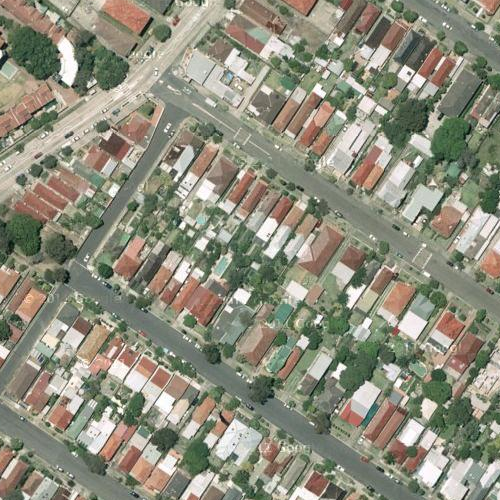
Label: sydney